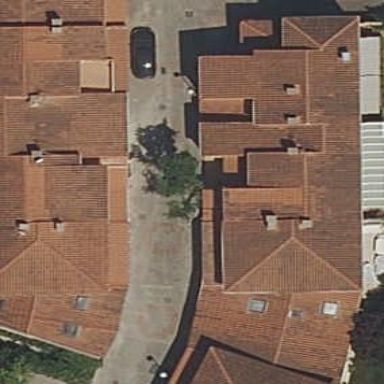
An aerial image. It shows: Terrace building.